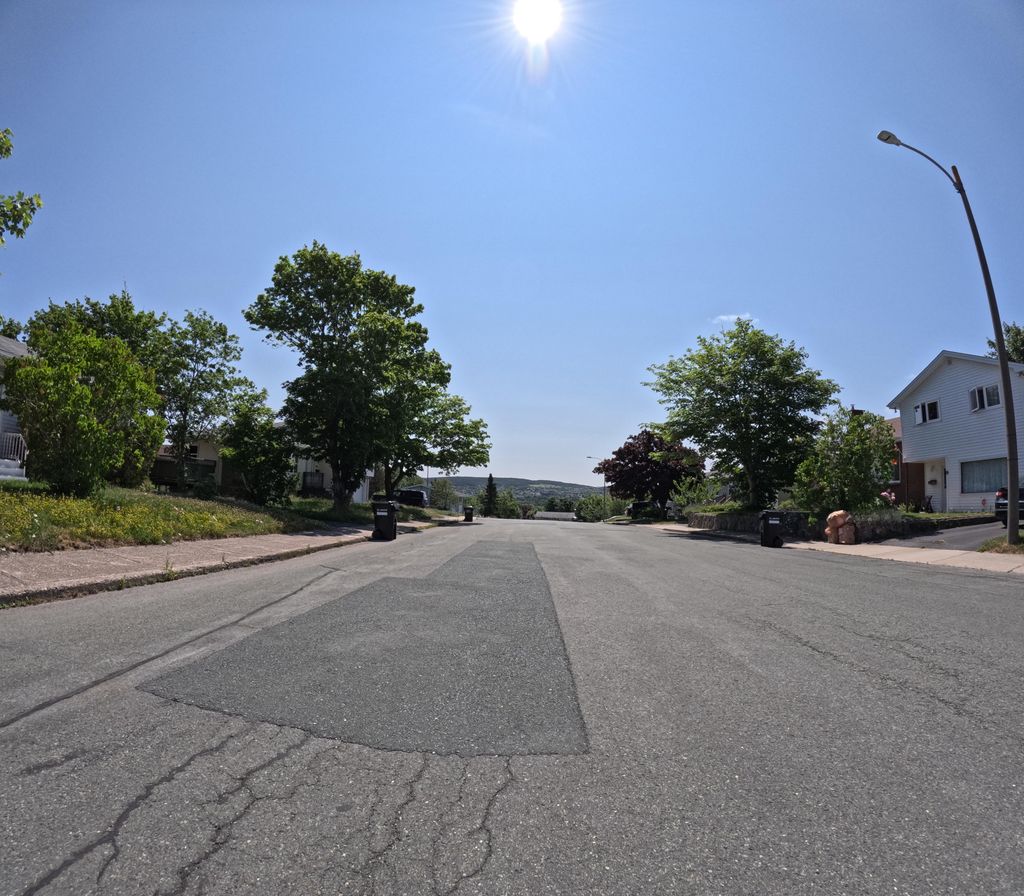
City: st_johns